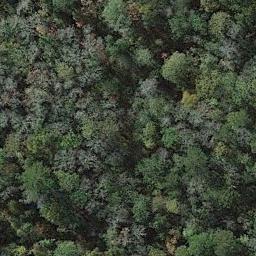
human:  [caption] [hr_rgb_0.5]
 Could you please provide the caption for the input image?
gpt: Many trees with gray green and green leaves are in a forest .

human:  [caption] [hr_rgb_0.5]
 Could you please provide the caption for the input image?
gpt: The forest is consist of dry trees and green trees .

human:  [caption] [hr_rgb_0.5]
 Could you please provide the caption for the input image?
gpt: This is a dense forest .

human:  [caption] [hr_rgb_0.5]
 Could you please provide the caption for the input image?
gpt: The forest has a lot of evenly distributed sage green trees .

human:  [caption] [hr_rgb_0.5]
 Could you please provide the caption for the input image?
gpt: A dense forest with many green trees .